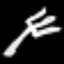
Label: fork